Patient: sex F, age 54
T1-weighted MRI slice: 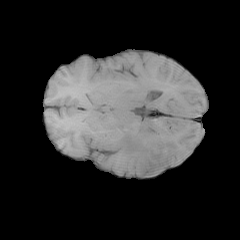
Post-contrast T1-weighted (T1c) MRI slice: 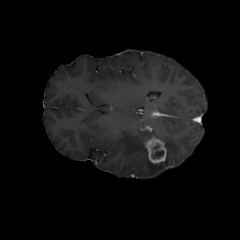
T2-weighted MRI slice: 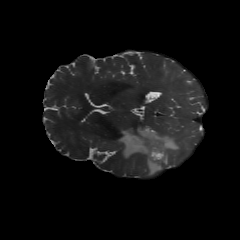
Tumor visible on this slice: yes
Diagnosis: Glioblastoma, IDH-wildtype
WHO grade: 4